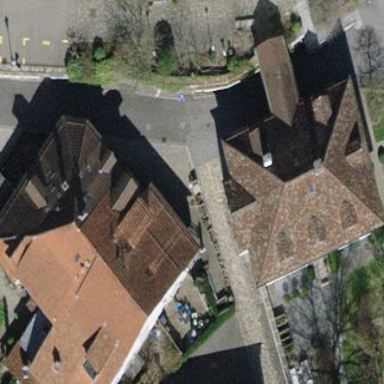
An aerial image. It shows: Detached building with hipped roof shape.